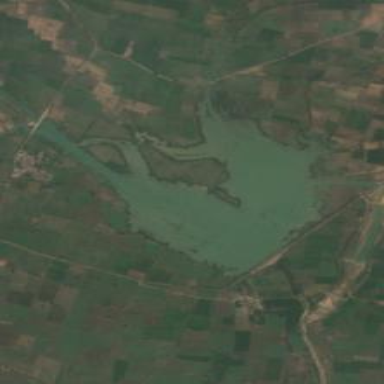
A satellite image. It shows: Reservoir of water.